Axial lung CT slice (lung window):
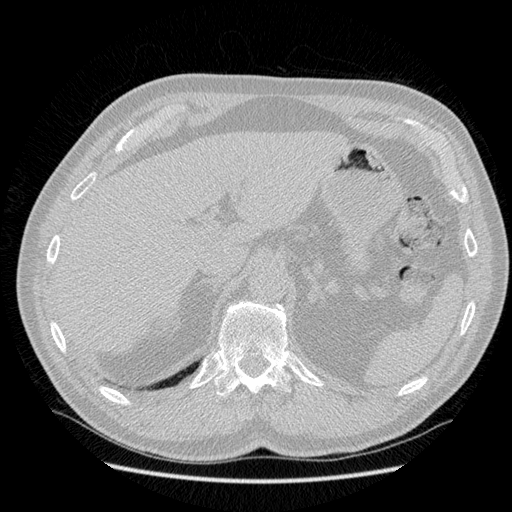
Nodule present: no